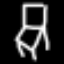
Label: chair